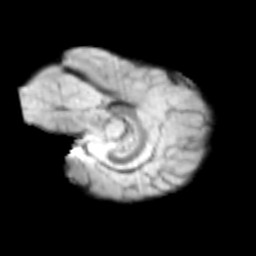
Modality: T2w
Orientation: sagittal
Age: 11
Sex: male
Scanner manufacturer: siemens
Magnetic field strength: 3 T
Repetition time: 3.8 s
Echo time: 0.07 s